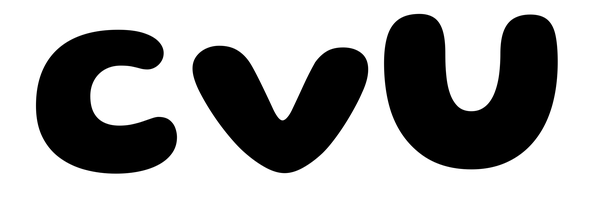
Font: Gluten_Bold